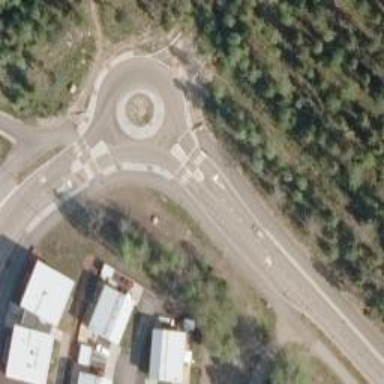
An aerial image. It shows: Uncontrolled crossing with central island on the road.